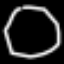
Label: octagon